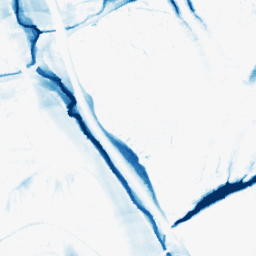
Category: morphological
Decomposition family: morphological_ellipse
Decomposition parameters: operation: closing
width: 20
height: 50
Upsampling method: cubic_catmull_rom
Upsampling parameters: scale: 8
Upsampling scale: 8